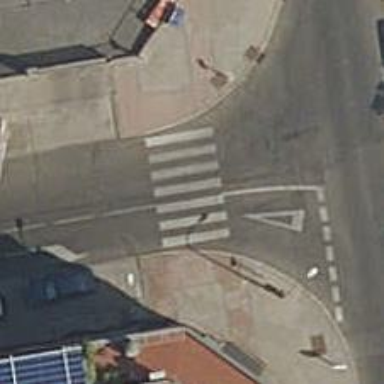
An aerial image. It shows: Zebra crossing on the road.